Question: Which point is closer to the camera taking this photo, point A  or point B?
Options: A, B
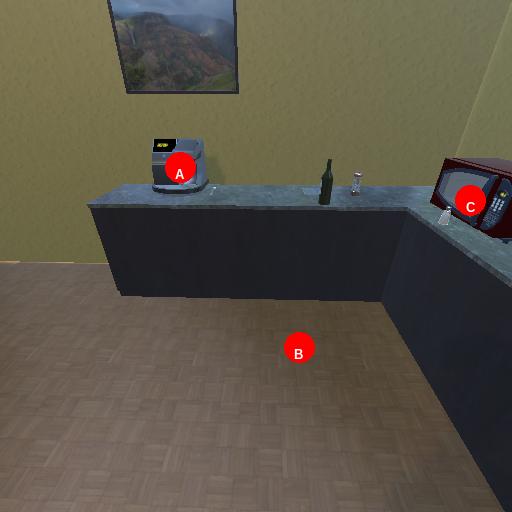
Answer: A